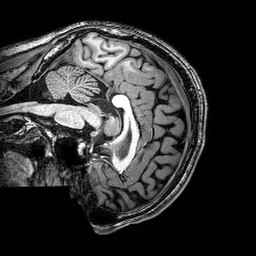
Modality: T1w
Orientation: sagittal
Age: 23
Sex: male
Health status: healthy
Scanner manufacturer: philips
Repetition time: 0.008196 s
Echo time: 0.00374 s